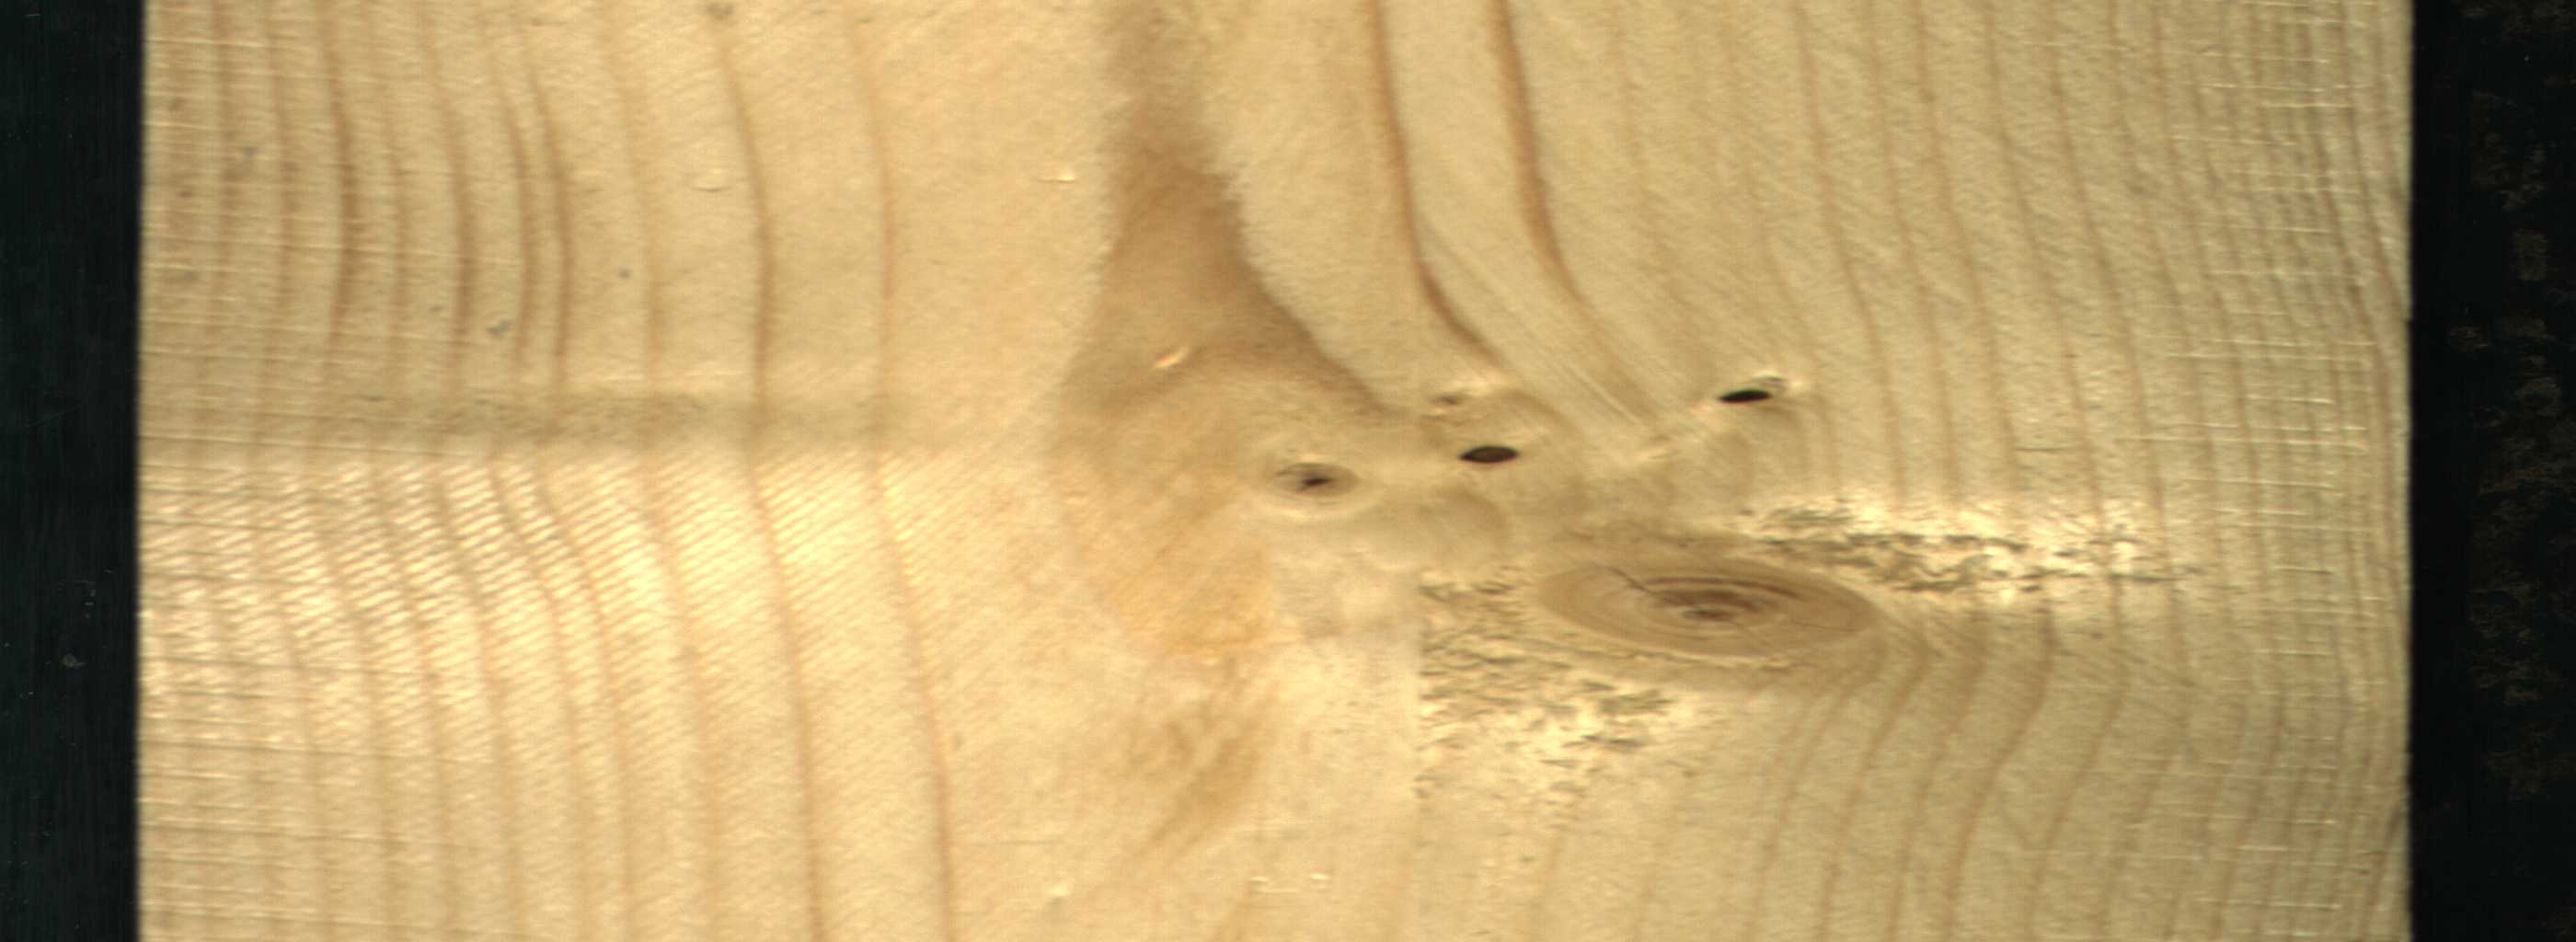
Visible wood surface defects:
Dead_Knot
Dead_Knot
Live_Knot
Live_Knot